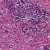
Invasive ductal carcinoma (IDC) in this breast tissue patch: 1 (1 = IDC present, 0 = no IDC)